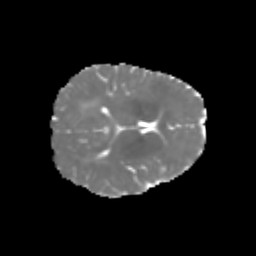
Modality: MD
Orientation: axial
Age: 6
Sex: male
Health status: healthy